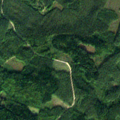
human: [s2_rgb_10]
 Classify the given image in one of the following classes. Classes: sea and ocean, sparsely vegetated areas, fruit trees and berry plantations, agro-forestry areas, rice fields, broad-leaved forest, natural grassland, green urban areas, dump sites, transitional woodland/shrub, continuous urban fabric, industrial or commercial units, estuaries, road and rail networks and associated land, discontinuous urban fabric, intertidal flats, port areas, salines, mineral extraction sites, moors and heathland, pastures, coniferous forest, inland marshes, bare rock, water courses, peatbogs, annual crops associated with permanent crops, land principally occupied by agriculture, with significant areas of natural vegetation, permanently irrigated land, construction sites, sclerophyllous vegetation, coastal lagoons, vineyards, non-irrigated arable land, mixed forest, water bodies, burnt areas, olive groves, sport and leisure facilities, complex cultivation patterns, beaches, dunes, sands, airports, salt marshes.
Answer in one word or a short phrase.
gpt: land principally occupied by agriculture, with significant areas of natural vegetation, coniferous forest, mixed forest, water bodies